Milling tool wear sample.
Tool blade image: 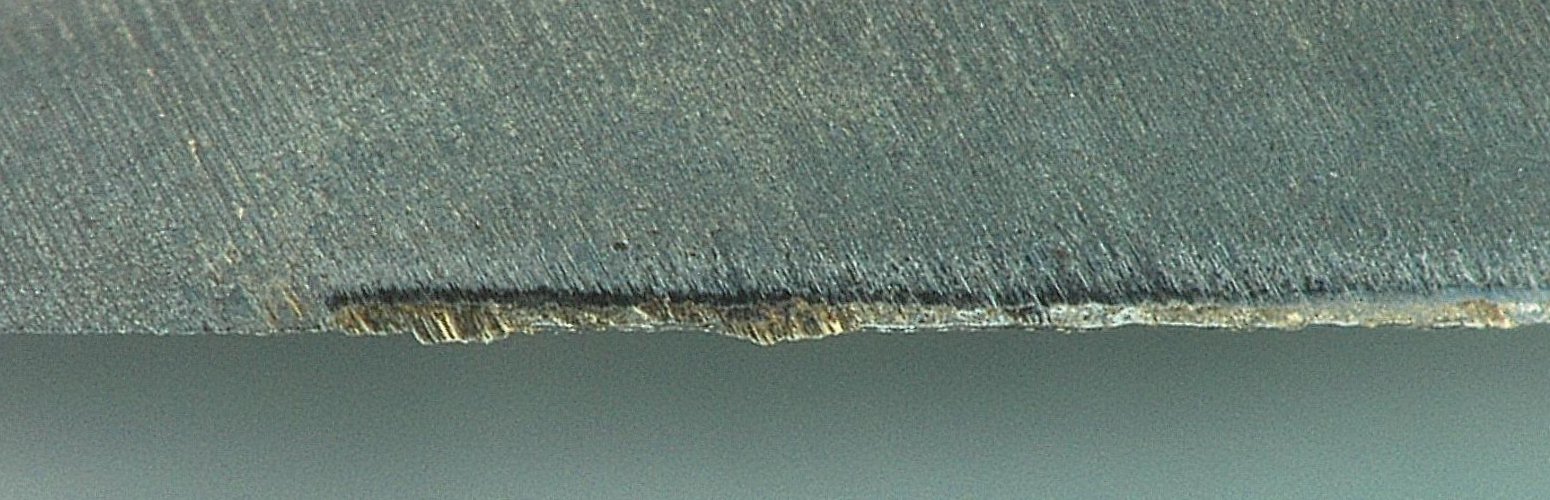
Chip image: 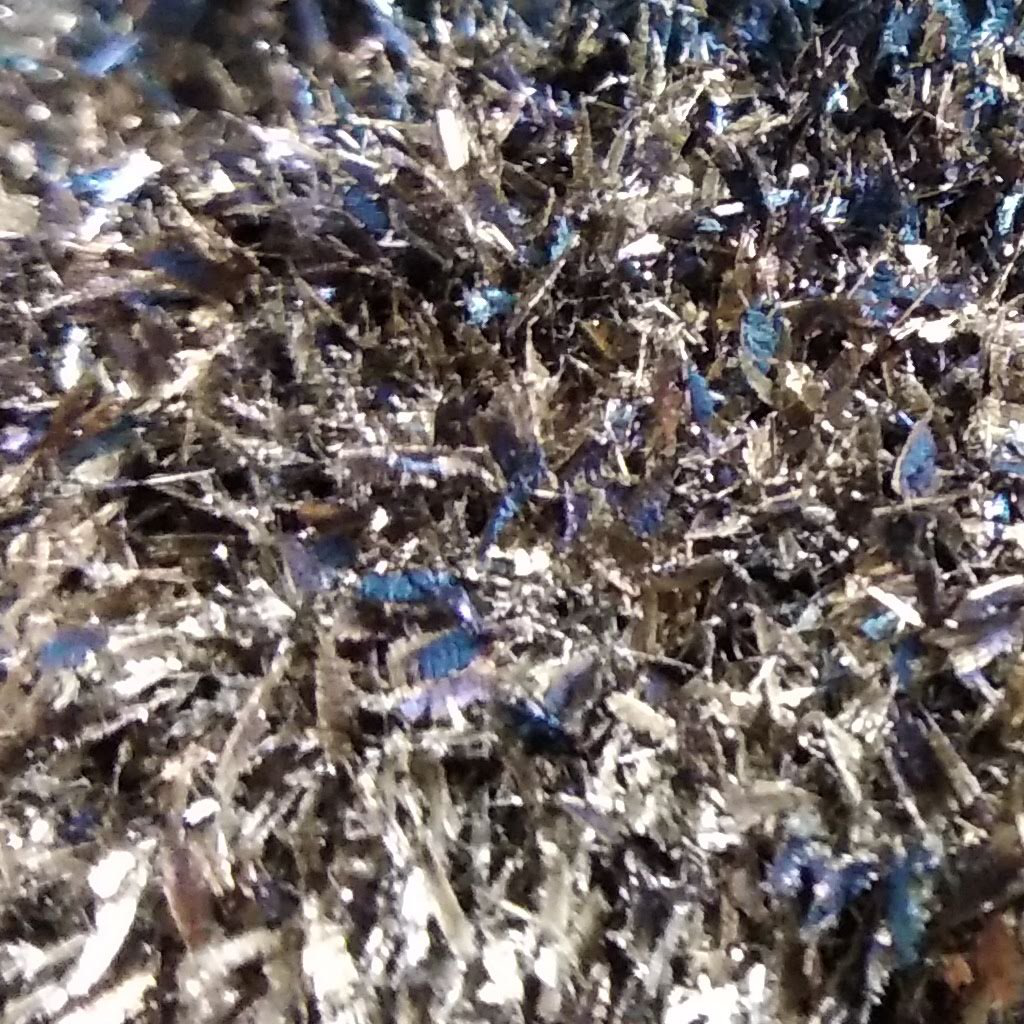
Workpiece image: 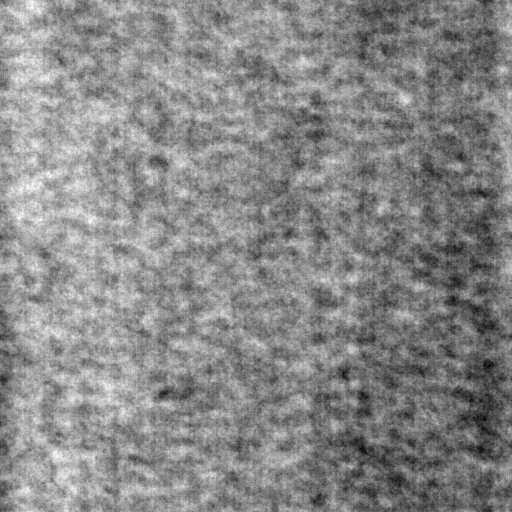
Tool wear state: used
Gaps: 11.44
Flank wear: 90.85
Overhang: 20.3
Force-signal Mel-spectrograms (X, Y, Z axes): 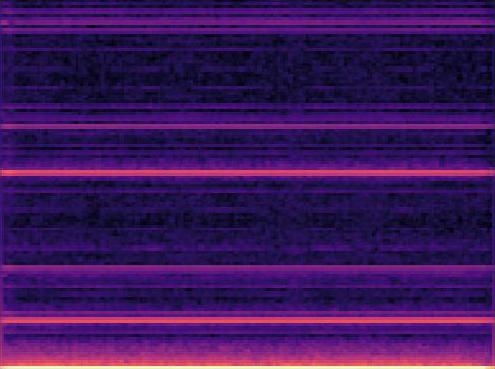 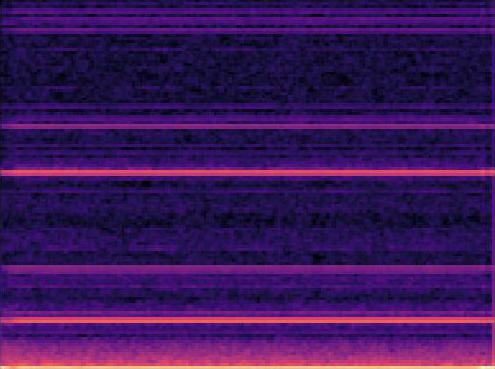 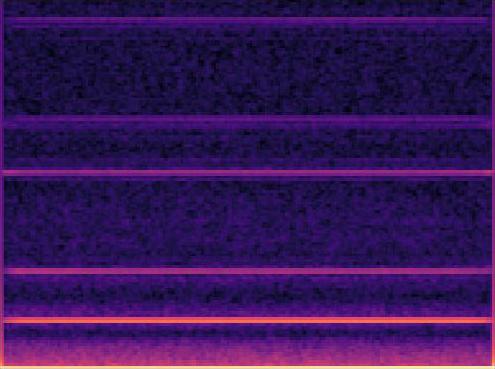
Force-signal scalograms (X, Y, Z axes): 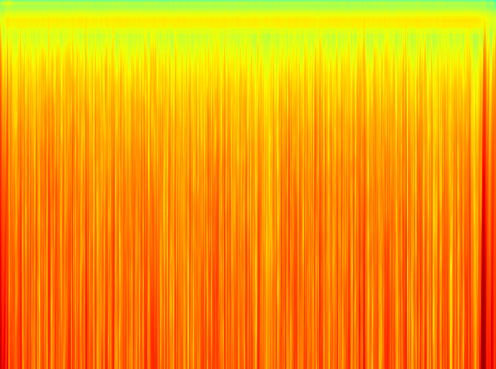 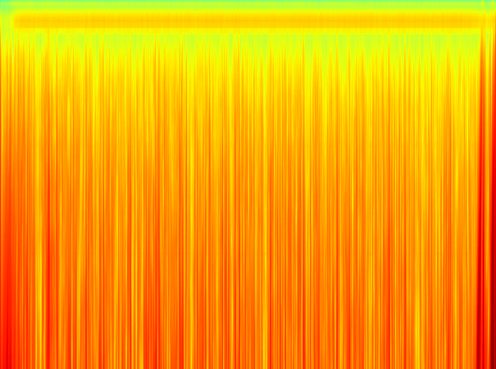 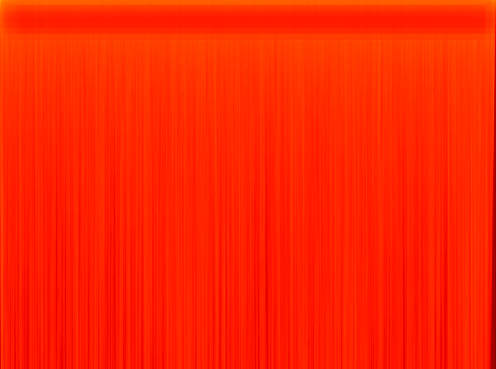
Force phase: steady_state_stabilization_wear